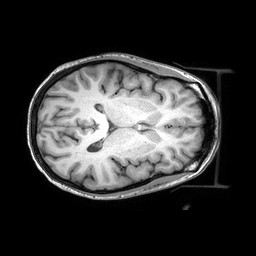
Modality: T1w
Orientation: axial
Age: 19
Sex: female
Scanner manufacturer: philips
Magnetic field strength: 3 T